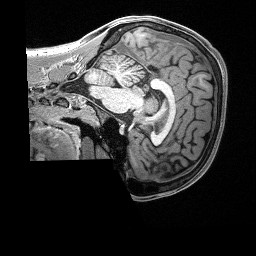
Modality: T1w
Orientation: sagittal
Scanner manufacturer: siemens
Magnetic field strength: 3 T
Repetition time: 2.4 s
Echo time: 0.00122 s